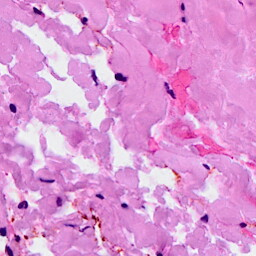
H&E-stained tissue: Breast